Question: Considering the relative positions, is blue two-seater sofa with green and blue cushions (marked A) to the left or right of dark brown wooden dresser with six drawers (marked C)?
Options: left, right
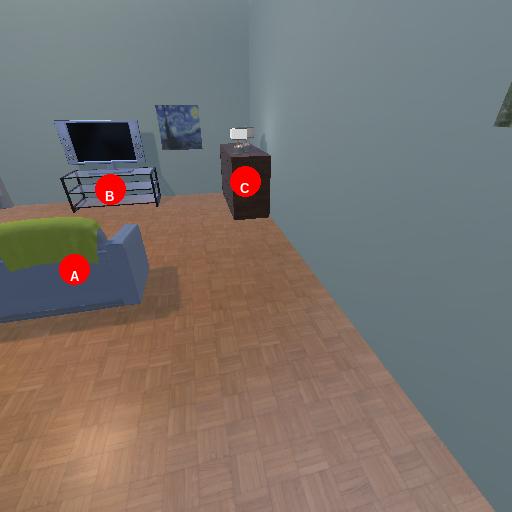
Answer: left